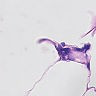
Metastatic tissue present: no